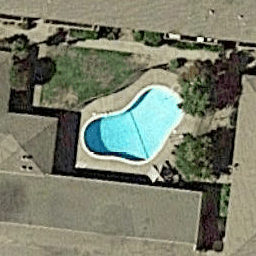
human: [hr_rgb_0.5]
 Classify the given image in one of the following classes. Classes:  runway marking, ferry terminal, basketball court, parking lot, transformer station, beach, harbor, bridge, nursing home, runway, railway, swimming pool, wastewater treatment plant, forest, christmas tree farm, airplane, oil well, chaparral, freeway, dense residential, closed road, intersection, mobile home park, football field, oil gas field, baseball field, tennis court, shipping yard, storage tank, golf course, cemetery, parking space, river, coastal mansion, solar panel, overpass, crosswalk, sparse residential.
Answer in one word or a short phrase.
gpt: swimming pool